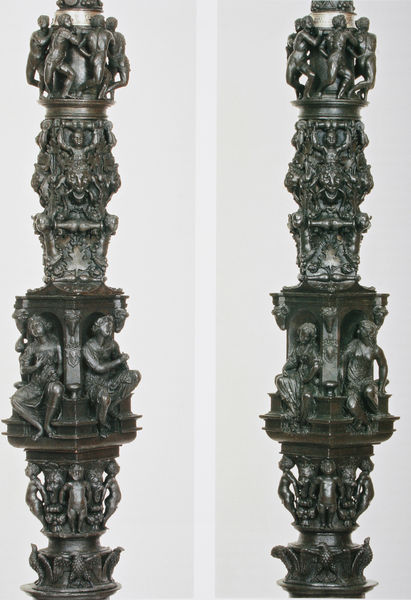
Titel: Zwei Kandelaber (Detail)
Künstler: Maffeo Olivieri
Standort: Venedig
Institution: San Marco, Cappella dei Mascoli
Schlagwörter: adler, akt, blätter, himmel, mann, nackt, weiß, wolken, akte, frauen, grün, menschen, mädchen, sitzen, ausschnitt, bewegung, blumen, frau, grau, holz, männer, schwarz, stützen, säule, säulen, muster, ornament, tanz, architektur, gesicht, sockel, möbel, vögel, sitzend, stehend, kind, paar, wald, kinder, rund, engel, skulptur, statue, relief, fotos, ansicht, bogen, zwei, stab, knaben, figuren, sitzende, detail, floral, ornamente, leuchter, metall, stuck, bronze, plastik, fein, umriss, foto, fotografie, bögen, vier, nische, stütze, fuss, eckig, rückseite, hinten, plastisch, schwarzweiß, entwurf, ranke, schnitzerei, verziert, vorderseite, kerzenständer, kerzenhalter, kerzenleuchter, tanzende, seiten, gesims, skulpturen, teufel, baldachin, etagen, ständer, halter, reigen, putten, bulle, tänzer, aufstieg, kandelaber, verjüngung, bronzeguss, fratze, fratzen, monster, ebenen, etage, vorne, konchen, ansichten, ausstattung, zwei seiten, mehrstöckig, kunstwerk, vielfigurig, oto, gleichnis, ebenbild, kandellaber, athleten, grafie, zäsur, rundplastisch, zwei ansichten, ausschntt